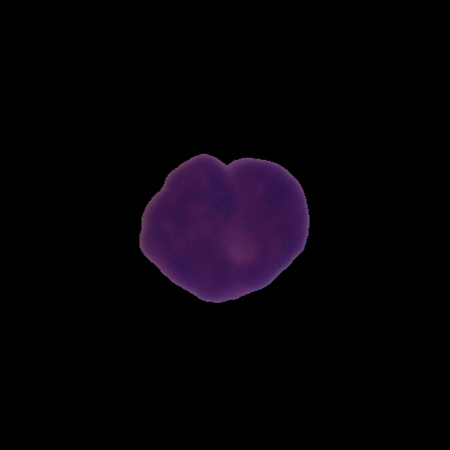
Label: healthy